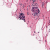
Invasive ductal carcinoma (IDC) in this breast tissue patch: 0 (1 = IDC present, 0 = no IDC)